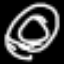
Label: donut